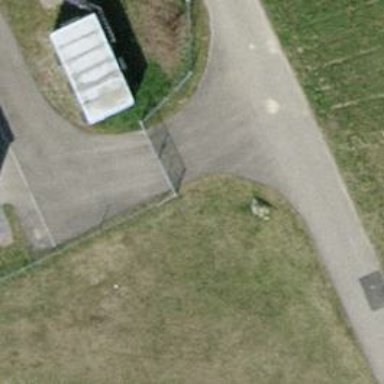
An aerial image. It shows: Gate.